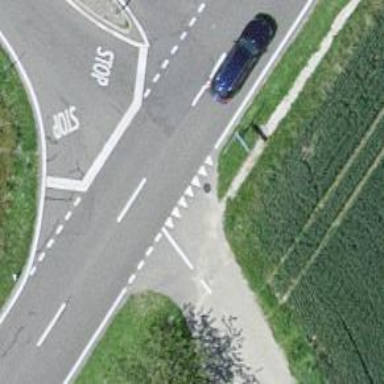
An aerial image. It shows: Road with "give way" sign.